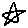
Label: star